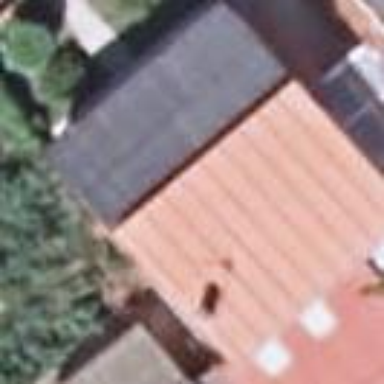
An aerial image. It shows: Simple house.